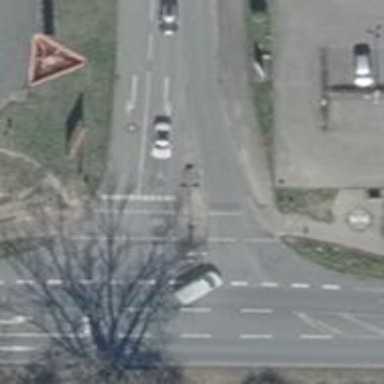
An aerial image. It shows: Marked crossing with pedestrian island.